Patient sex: M
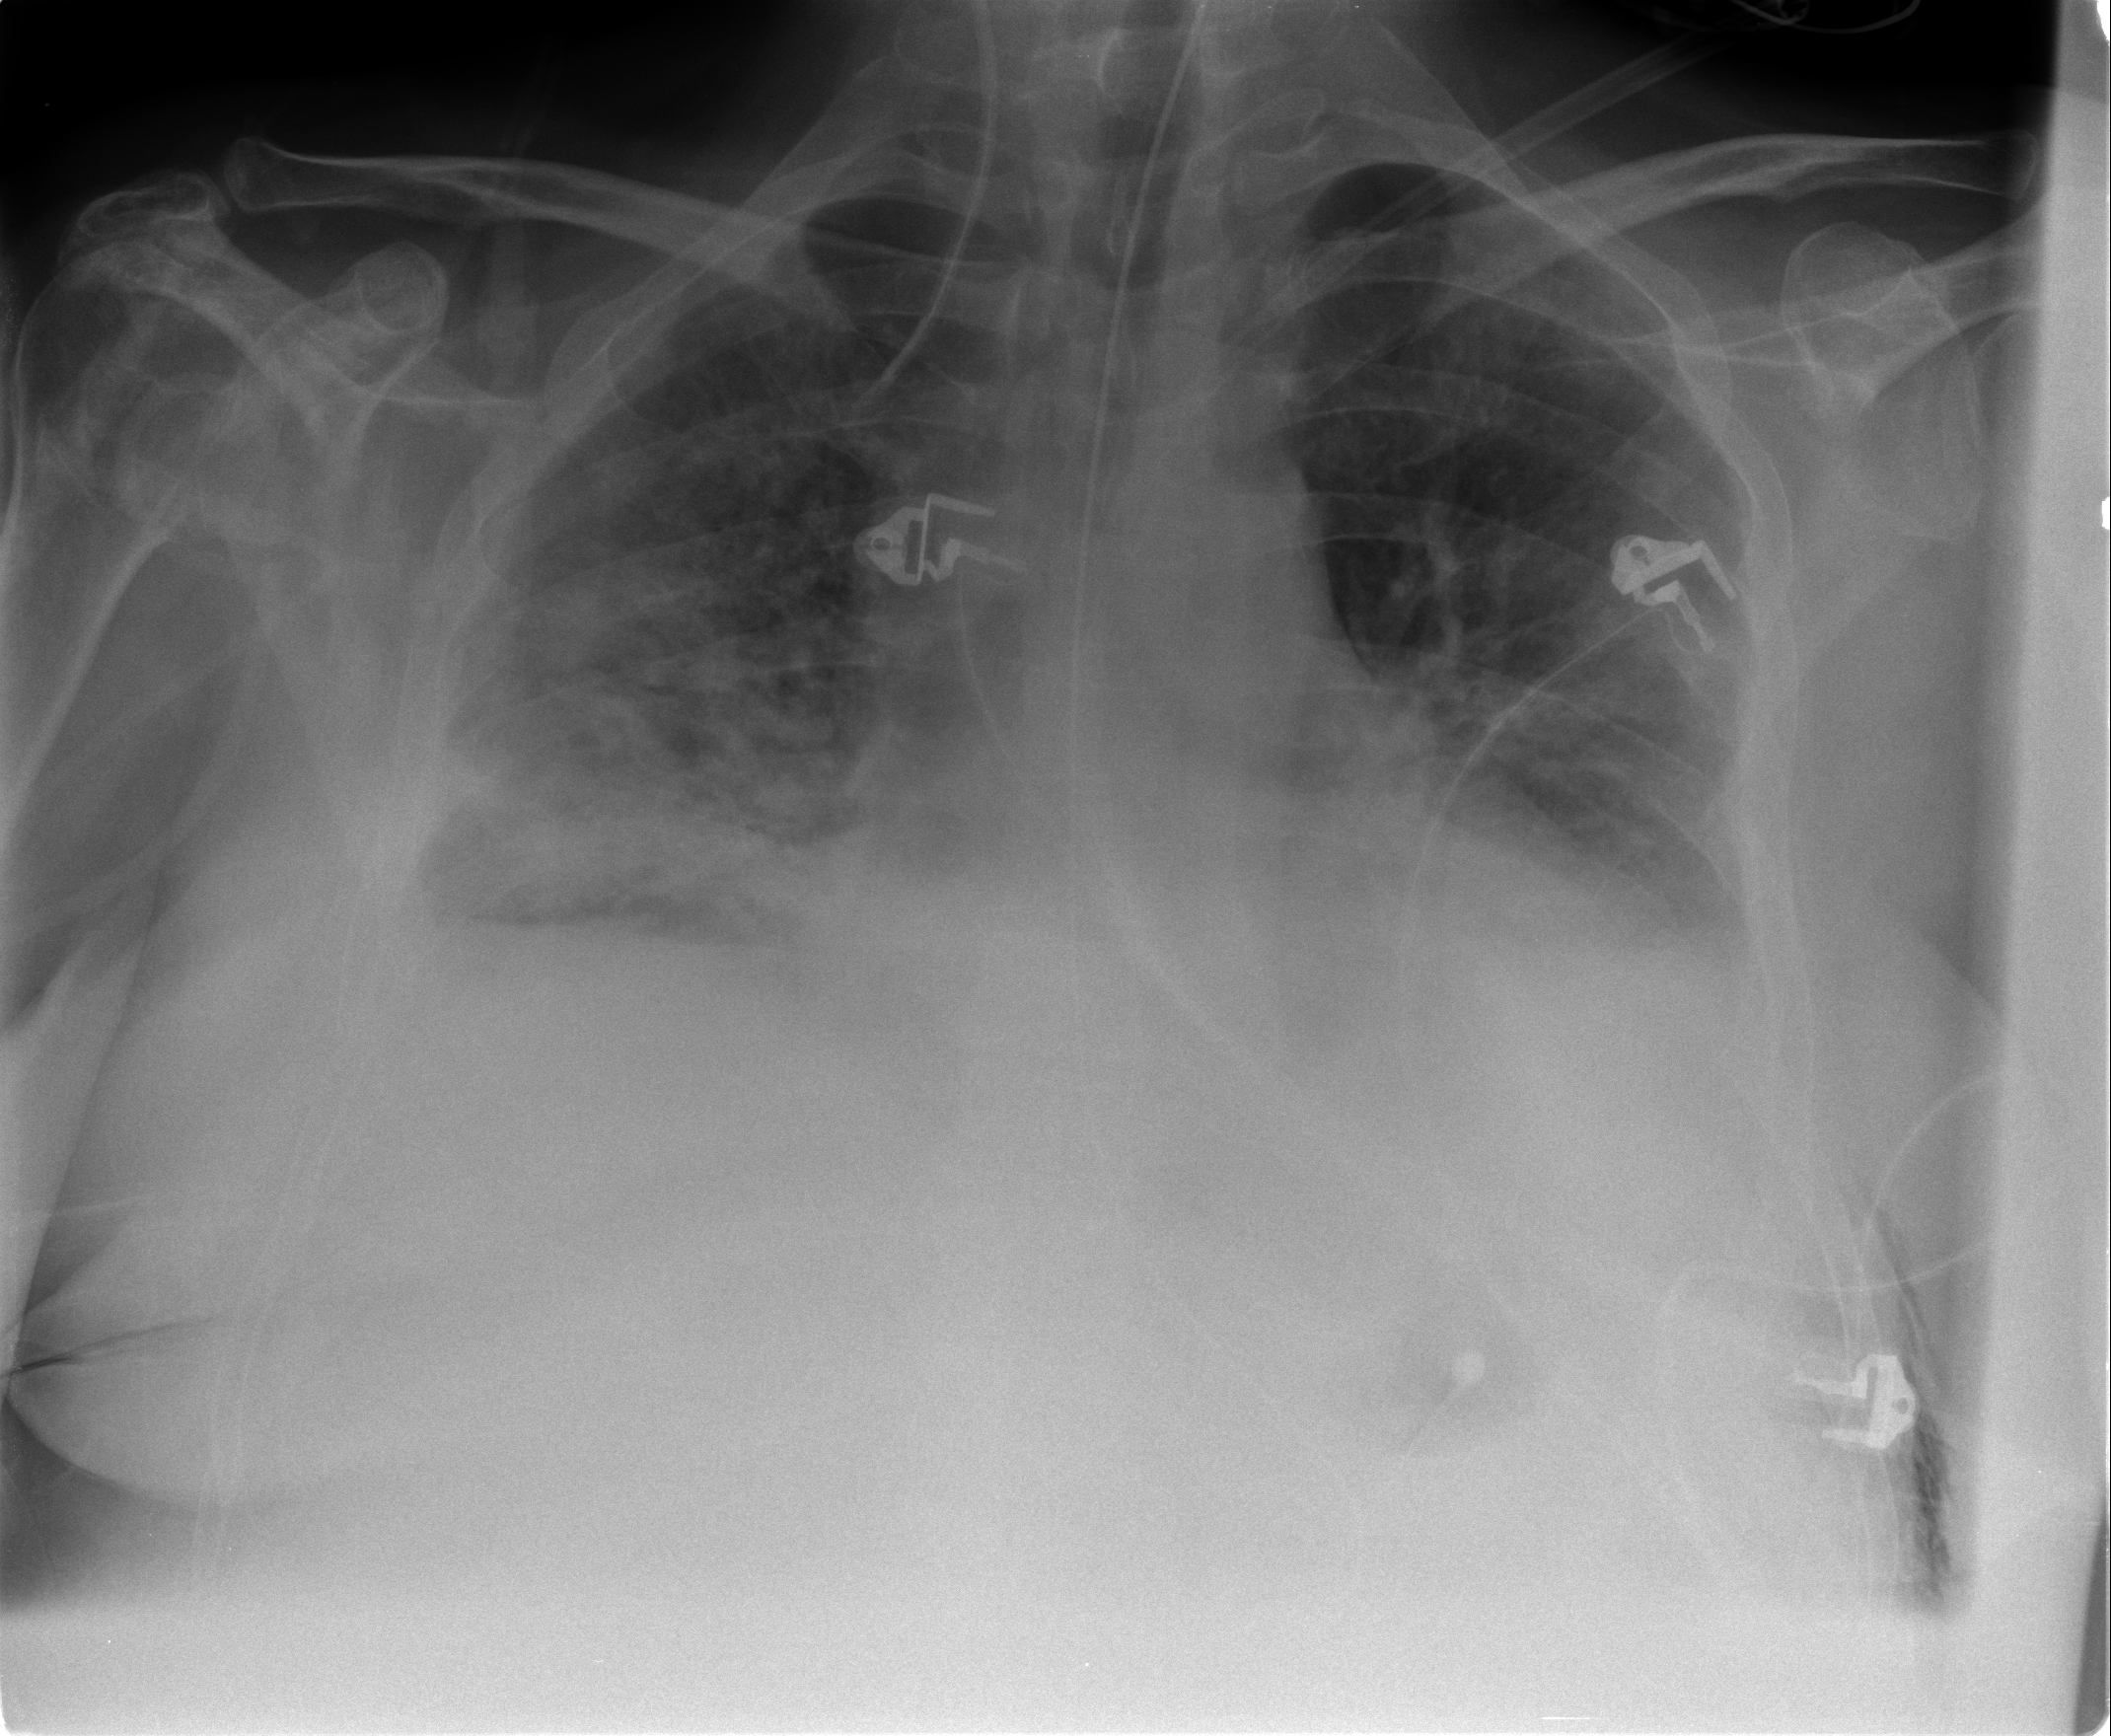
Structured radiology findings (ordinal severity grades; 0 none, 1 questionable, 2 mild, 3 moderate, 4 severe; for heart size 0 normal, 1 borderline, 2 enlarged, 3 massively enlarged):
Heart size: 2
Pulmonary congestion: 2
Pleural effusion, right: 2
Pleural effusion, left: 1
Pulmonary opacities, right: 3
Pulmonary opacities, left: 1
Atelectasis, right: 2
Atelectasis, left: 2